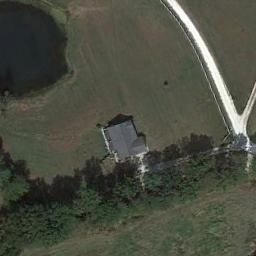
Label: residential